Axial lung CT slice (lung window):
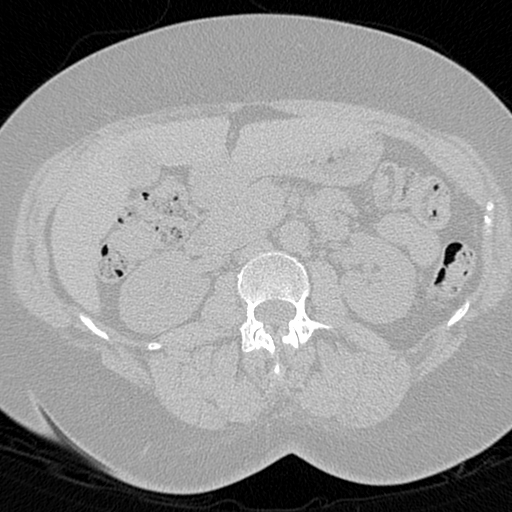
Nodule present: no